Question: I have a strange issue, I have developed an app , I analyzed the app from Xcode i.e Xcode>Product>Analyze, then fixed any memory leaks I got. I ran the app in ipad simulator it worked fine, no crash nothing, ran it on an iPad device;no crash no errors nothing.
But when I tried to profile the app from instruments for memory leaks , during profiling there were no memory leaks, but at one stage when I load a modal view and then after Modal view dismissal the app crashes and instrument displays simulator session time out.

What could be the problem ?
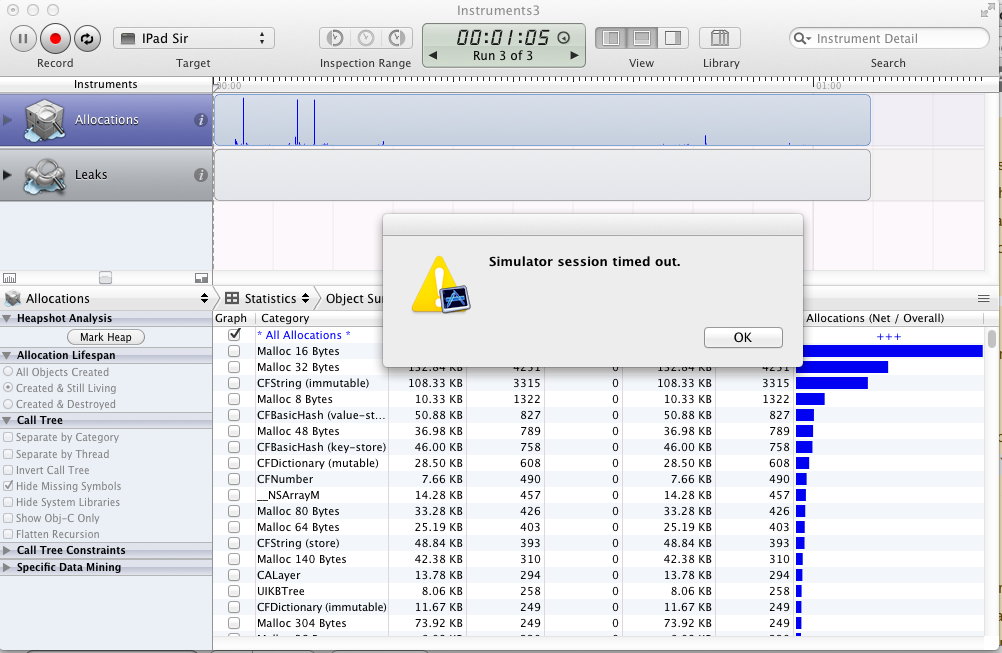
Answer: If you have any compile conditions, e.g.: '#ifdef DEBUG ...', to switch on/off functionality between debug and release this could cause problems since Instruments uses the Release configuration and regular Simulator run uses Debug.